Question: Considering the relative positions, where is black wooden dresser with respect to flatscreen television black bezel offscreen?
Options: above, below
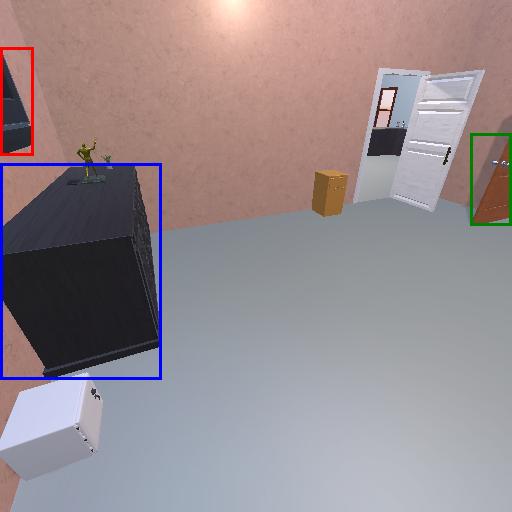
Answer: above